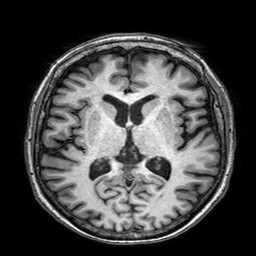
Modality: T1w
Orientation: coronal
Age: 77
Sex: female
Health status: healthy
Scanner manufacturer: philips
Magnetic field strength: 3 T